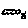
Label: cloud